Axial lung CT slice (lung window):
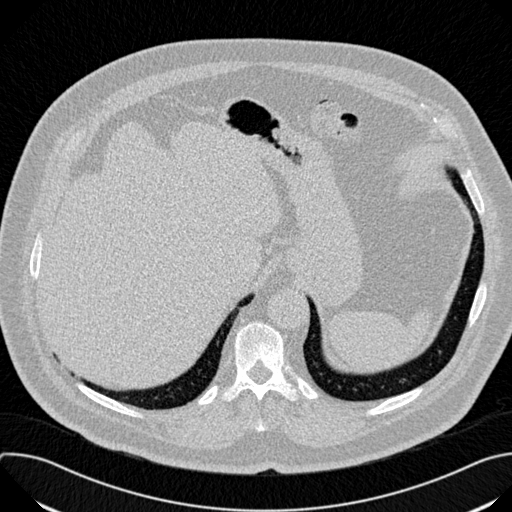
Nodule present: no